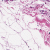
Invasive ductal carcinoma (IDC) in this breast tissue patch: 0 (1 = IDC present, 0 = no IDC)